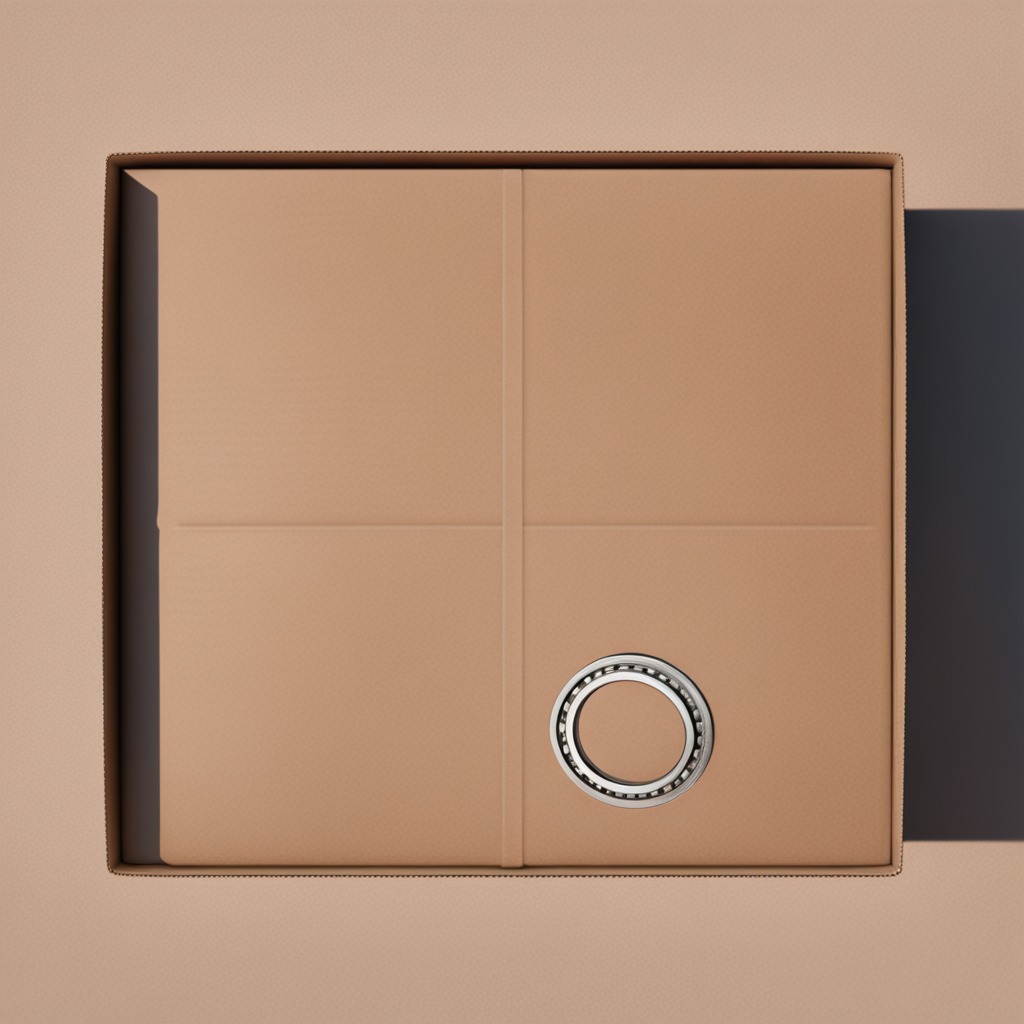
A metal ball bearing is lying on the clean dry cardboard box surface in an outdoor workshop during daytime bright natural light soft shadows slightly creased but